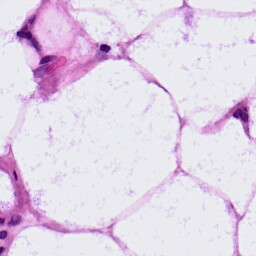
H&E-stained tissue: LymphNode